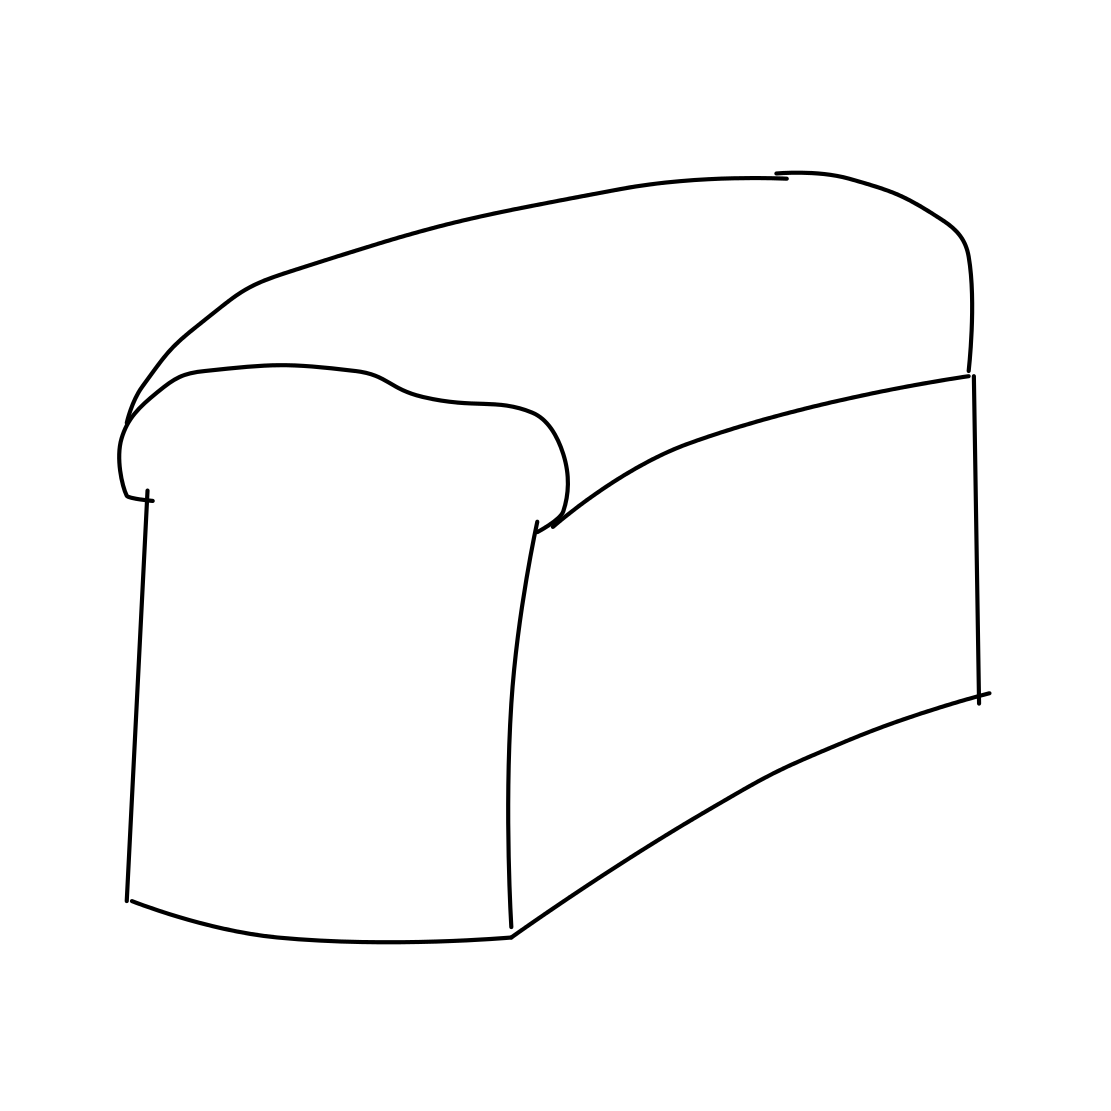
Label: bread